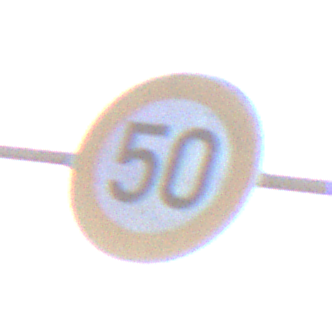
Verkehrszeichen: Geschwindigkeit50
Umgebung: Outdoor, Urban
Tageszeit: SunriseSunset
Wetter: Clear
Licht: Natural
Jahreszeit: NotSpecified
Kontrast: MediumContrast